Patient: sex F, age 72
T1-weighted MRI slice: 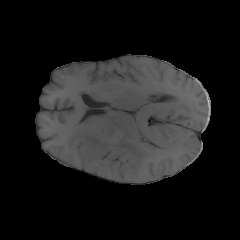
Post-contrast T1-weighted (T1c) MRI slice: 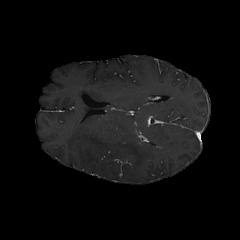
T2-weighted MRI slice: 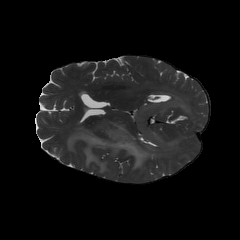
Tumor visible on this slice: yes
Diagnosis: Glioblastoma, IDH-wildtype
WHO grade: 4